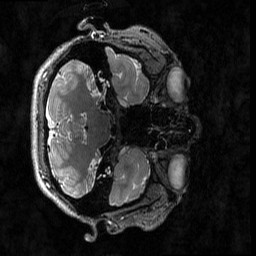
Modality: T2w
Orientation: axial
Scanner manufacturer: siemens
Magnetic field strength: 3 T
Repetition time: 3.2 s
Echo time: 0.565 s